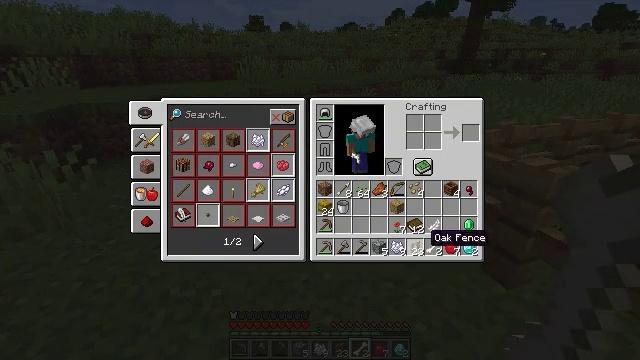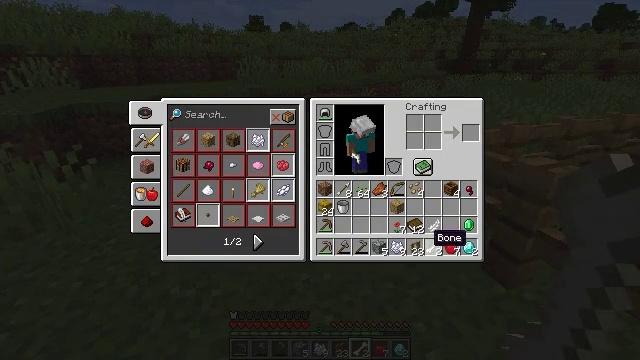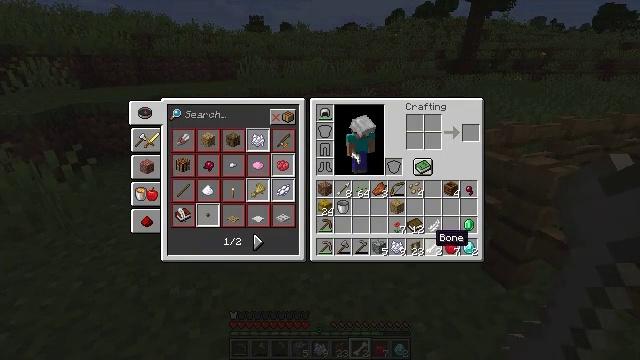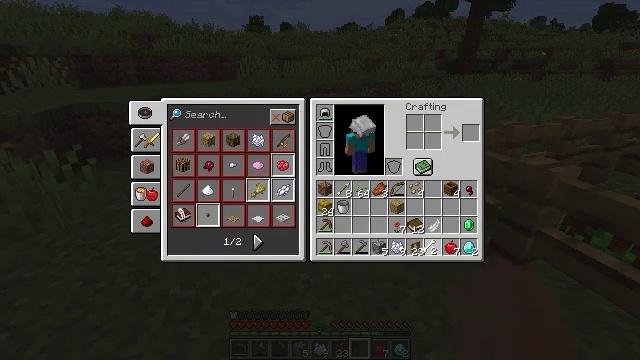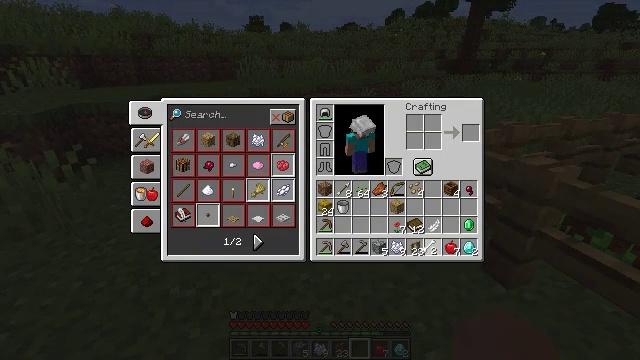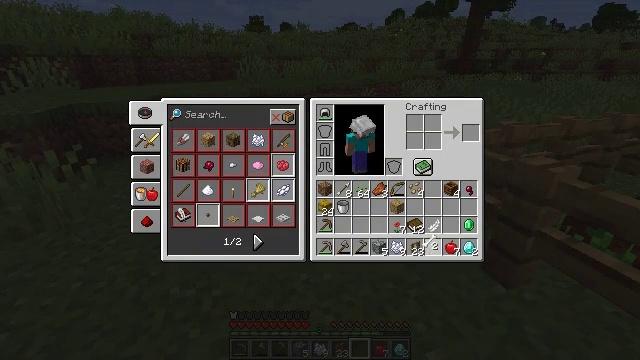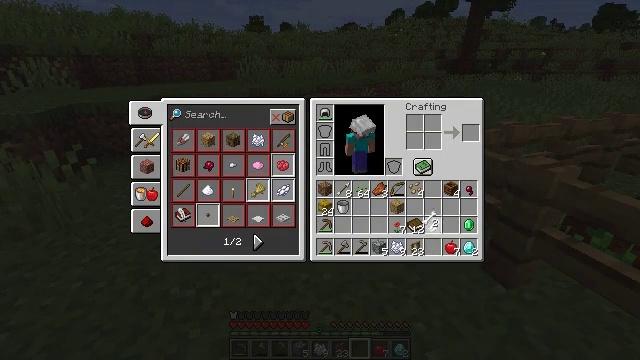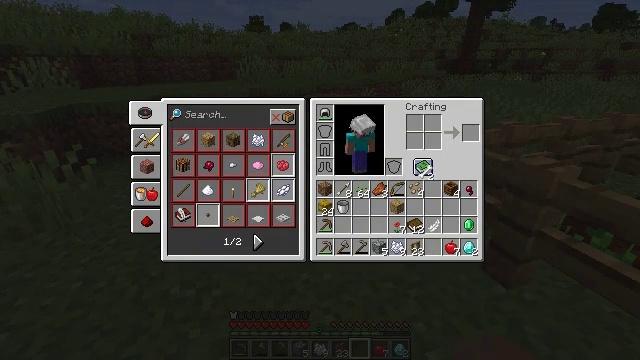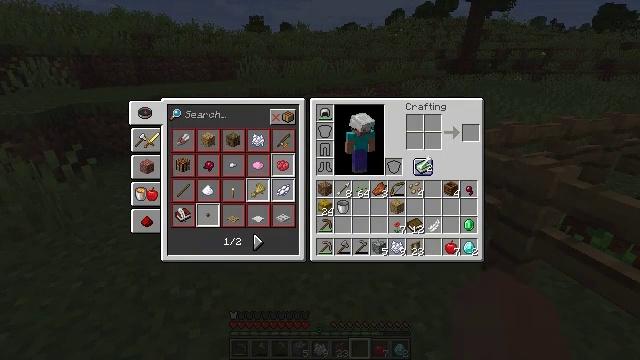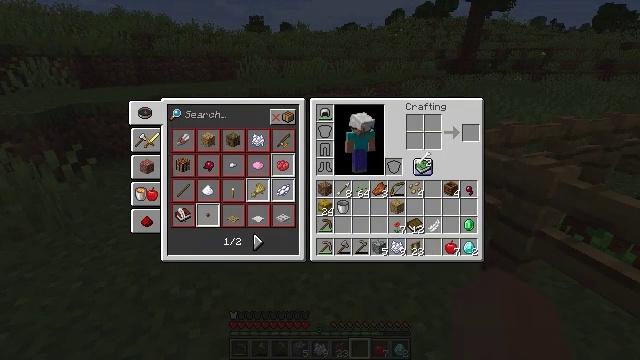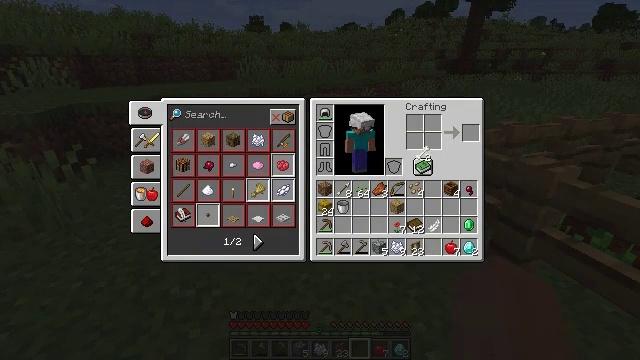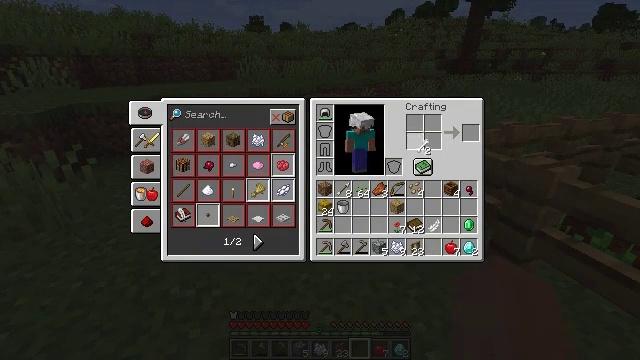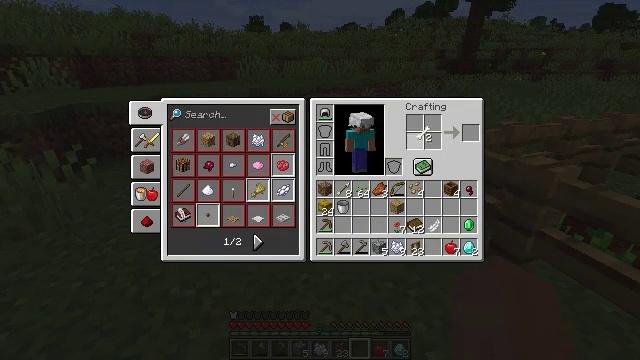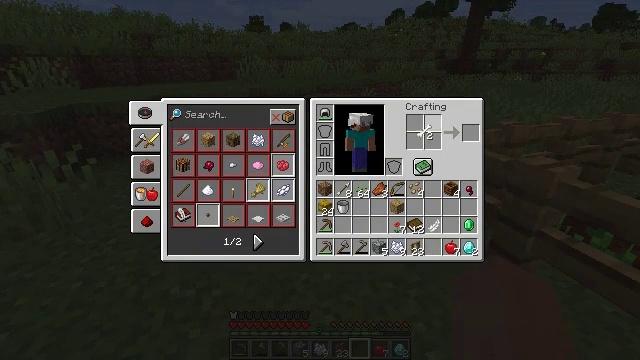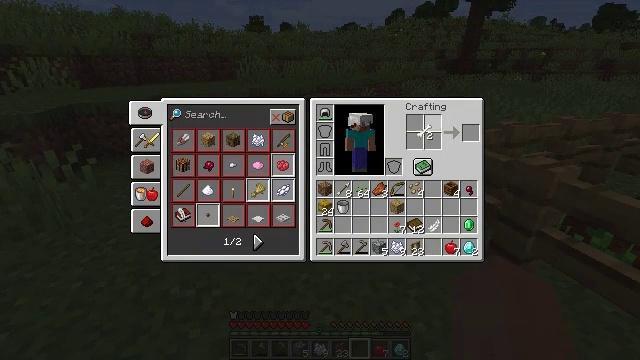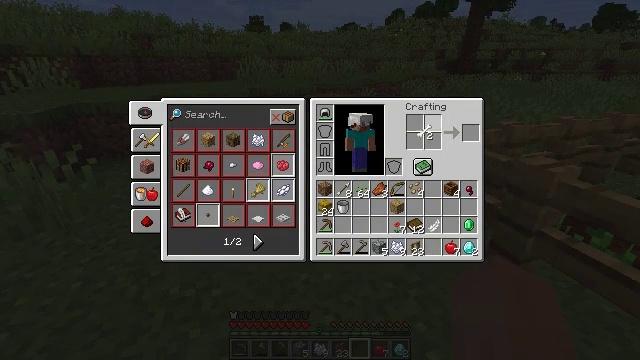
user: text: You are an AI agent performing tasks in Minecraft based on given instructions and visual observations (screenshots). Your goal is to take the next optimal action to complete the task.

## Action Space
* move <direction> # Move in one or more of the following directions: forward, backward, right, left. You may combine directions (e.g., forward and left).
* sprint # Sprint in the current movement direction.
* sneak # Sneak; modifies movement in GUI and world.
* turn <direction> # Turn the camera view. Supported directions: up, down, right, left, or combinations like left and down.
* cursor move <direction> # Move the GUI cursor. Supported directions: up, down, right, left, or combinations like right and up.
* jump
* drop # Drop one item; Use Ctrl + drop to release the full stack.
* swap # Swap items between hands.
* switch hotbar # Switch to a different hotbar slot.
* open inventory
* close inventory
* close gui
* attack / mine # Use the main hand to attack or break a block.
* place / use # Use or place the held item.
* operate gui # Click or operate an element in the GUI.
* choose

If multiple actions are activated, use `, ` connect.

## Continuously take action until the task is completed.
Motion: motion action
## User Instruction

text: Craft bone meal.
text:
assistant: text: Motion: no_op
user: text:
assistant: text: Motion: no_op
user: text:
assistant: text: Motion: operate gui
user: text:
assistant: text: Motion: operate gui
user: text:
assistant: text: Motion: no_op
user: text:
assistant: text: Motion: cursor move up
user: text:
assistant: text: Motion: cursor move up
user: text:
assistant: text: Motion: cursor move up
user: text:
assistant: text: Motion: no_op
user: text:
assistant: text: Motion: no_op
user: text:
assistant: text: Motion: cursor move up
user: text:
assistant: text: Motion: cursor move up
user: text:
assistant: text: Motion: no_op
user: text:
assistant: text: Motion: operate gui
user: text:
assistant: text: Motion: operate gui
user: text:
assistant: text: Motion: no_op
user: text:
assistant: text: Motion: no_op
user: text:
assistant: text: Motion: no_op
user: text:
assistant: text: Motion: cursor move right
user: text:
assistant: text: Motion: sneak, cursor move right
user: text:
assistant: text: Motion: sneak
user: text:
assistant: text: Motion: sneak
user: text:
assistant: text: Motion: sneak
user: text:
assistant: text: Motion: sneak
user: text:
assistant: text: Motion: sneak
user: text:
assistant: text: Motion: sneak, operate gui
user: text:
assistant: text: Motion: sneak, operate gui
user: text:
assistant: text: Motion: sneak
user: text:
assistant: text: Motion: close inventory
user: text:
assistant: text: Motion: close inventory